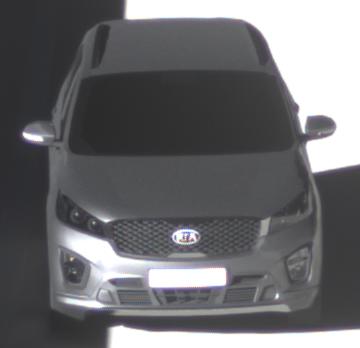
Make: KIA
Model: Sorento 2.2 CRDi
Detailed model: Sorento (UM)
Model produced from: 2015/03
Model produced until: 2017/10
Doors: 5
Color: gray
Road condition: dry road
Daytime: sunrise or sunset
Contrast: high contrast